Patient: sex M, age 21
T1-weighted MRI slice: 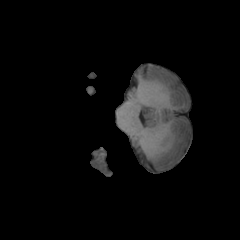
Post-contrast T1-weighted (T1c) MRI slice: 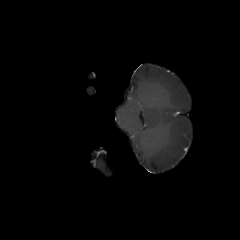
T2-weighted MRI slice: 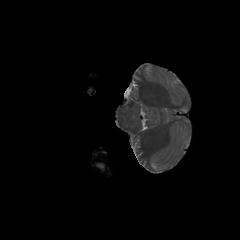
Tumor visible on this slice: no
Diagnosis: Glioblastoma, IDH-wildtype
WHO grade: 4